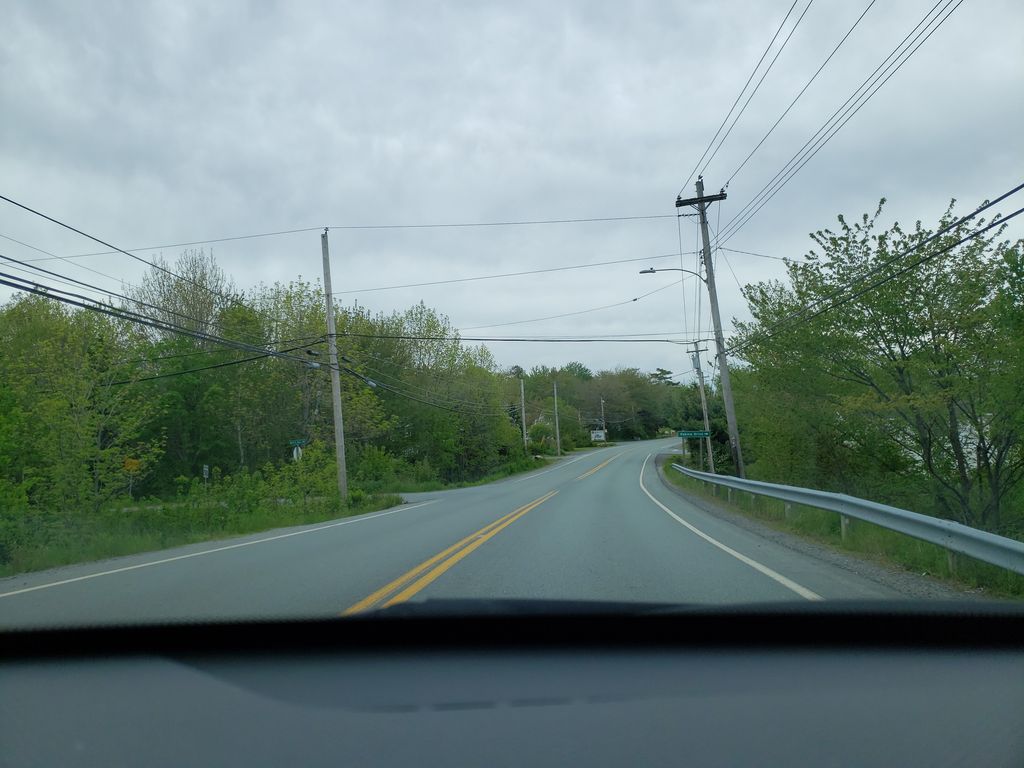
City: halifax